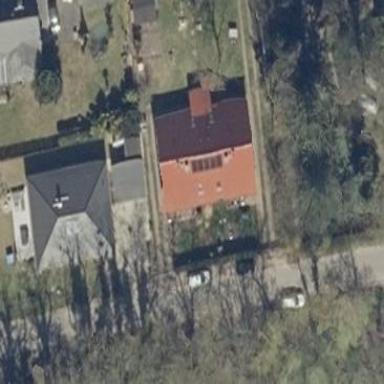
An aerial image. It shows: Simple house.